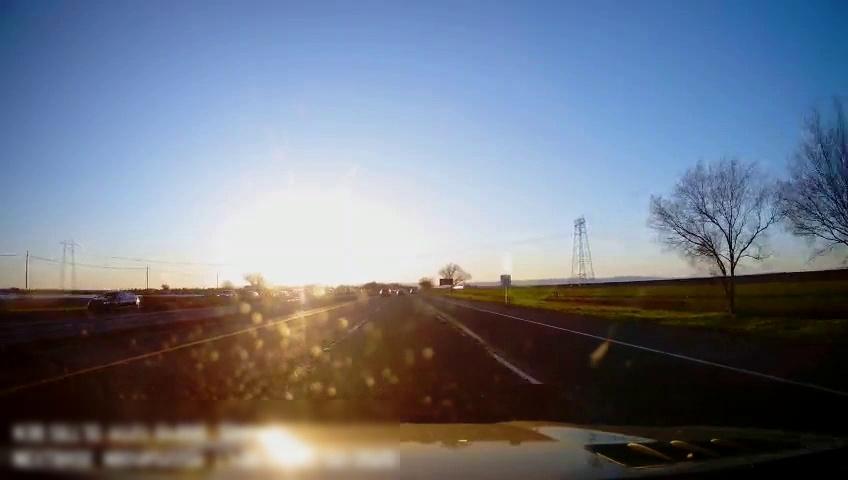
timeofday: Day
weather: Sunny
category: Drivable Space
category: Drivable Space
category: Vehicles | Car
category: Vehicles | SUV
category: Vehicles | Car
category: Lanes | Alternate Lane
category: Lanes | Current Lane
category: Lanes | Current Lane
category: Lanes | Alternate Lane
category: Traffic | Signs
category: Traffic | Signs